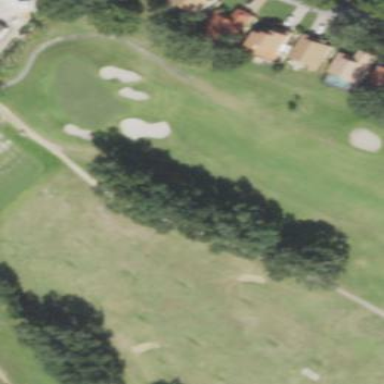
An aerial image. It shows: Grassy area used as driving range for golf.